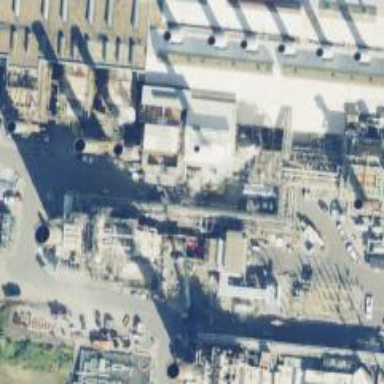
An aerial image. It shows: Gas turbine generator.